Question: I want to show x axis value on each subplot that uses a secondary_y axis. The output generated by this code shows x values only in the bottom two subplots. This code replicates a major project that uses a 7x3 subplot matrix
'''
import pandas as pd
import numpy as np
import matplotlib.pyplot as plt
df1 = pd.DataFrame(np.random.randint(0,100,size=(100, 4)), columns=list('ABCD'))
df2 = pd.DataFrame(np.random.randint(0,100,size=(100, 4)), columns=list('ABCD'))
df1=df1*100
ncols=2
nrows=2
i=0
fig, axes = plt.subplots(nrows, ncols,sharex=False) #
fig.tight_layout(pad=3)
col = ['A','B','C','D']
for r in range(nrows):
for c in range(ncols):
df1[col[i]].plot(kind='line',use_index=True,linestyle="-",lw=2,color='red',grid=True,rot=0,legend=False,ax=axes[r,c],sharex=False)
ax2=axes[r,c].twinx()
df2[col[i]].plot(secondary_y=True,kind='line',use_index=True,linestyle="-",lw=2,color='blue',grid=False,rot=0,legend=False,ax=ax2,sharex=False)
i=i+1
plt.savefig('test.png')
plt.show()
'''

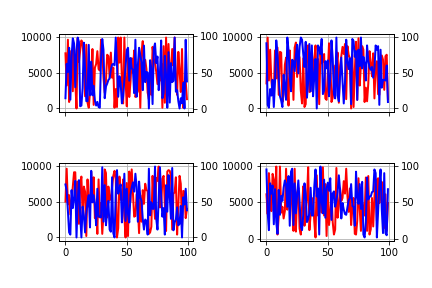
Answer: At the end of your for loop and outside of the loop (after 'i=i+1'), you can add back the x label to the first row with '.tick_params(labelbottom=True)' on each column of the first row.
'''
axes[0,0].tick_params(labelbottom=True)
axes[0,1].tick_params(labelbottom=True)
'''
For the entire first row, you could also more dynamically do:
'''
for a in axes[0,:]:
a.tick_params(labelbottom=True)
'''
<URL>